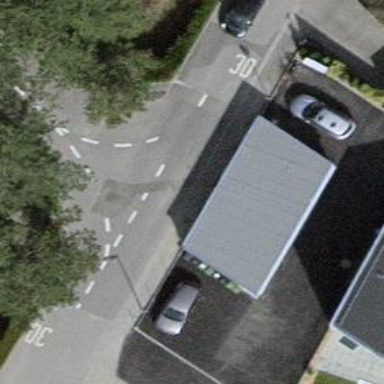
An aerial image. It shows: Post box.